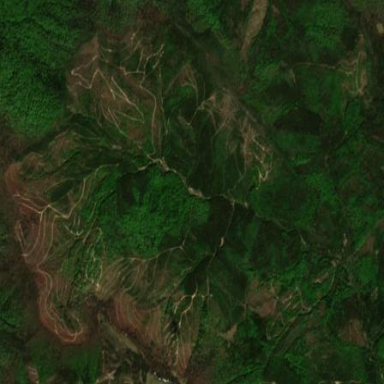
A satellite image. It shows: Clearcut area with scrub vegetation.